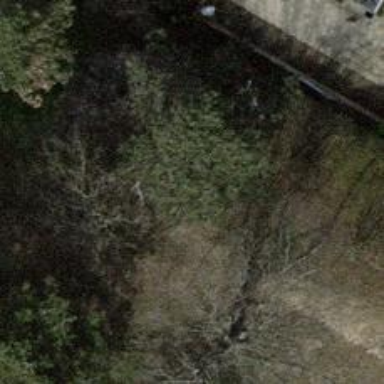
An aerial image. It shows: Evergreen needle-leaved tree.